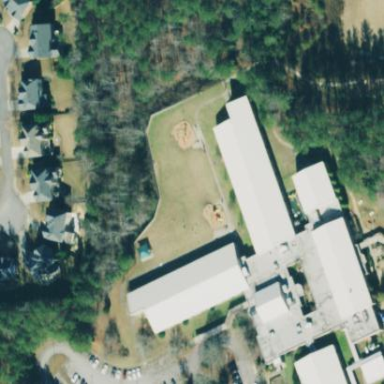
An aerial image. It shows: School.